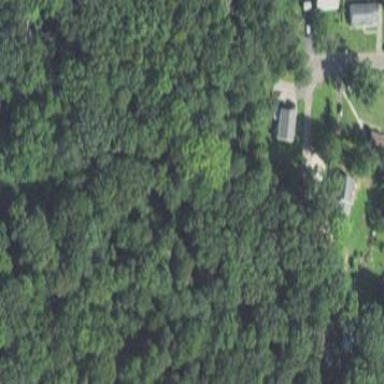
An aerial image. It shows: Existing Preserved Open Space in the woodland area.